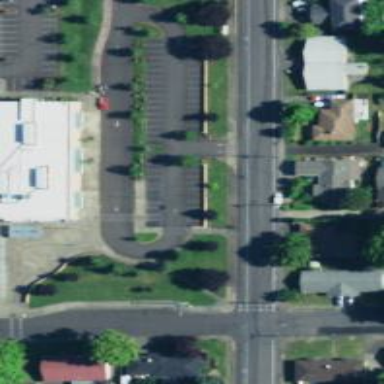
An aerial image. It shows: Parking space is available.